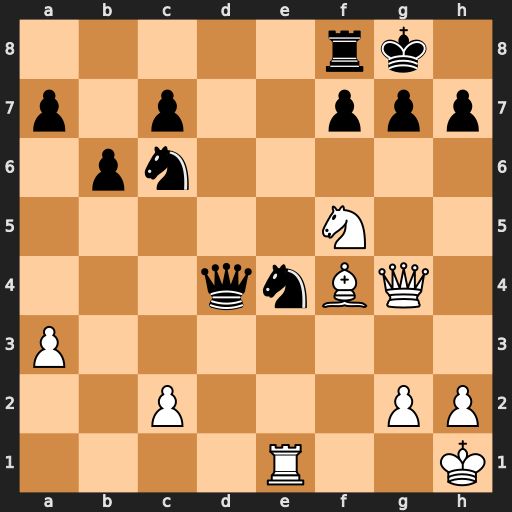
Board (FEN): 5rk1/p1p2ppp/1pn5/5N2/3qnBQ1/P7/2P3PP/4R2K
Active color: w
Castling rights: -
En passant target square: -
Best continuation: Nxd4 Nf2+ Kg1 Nxg4 Nxc6